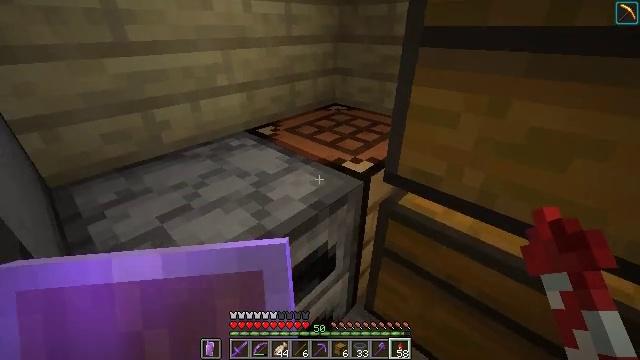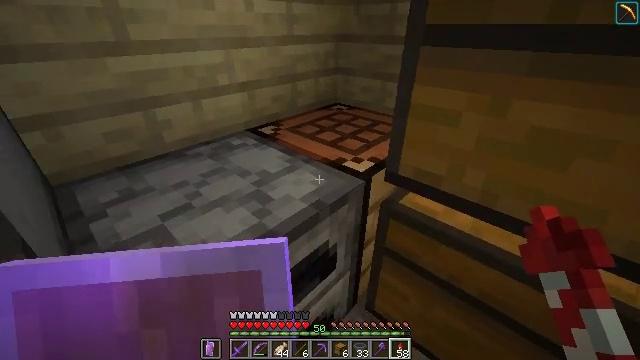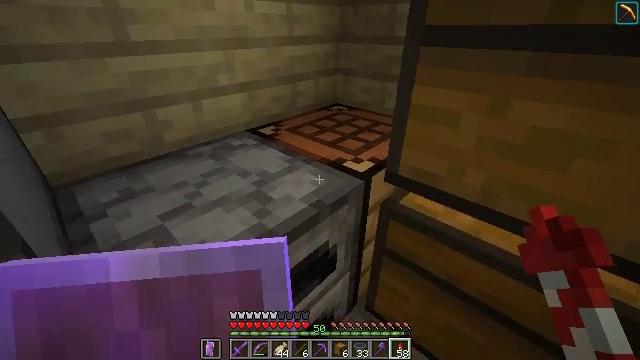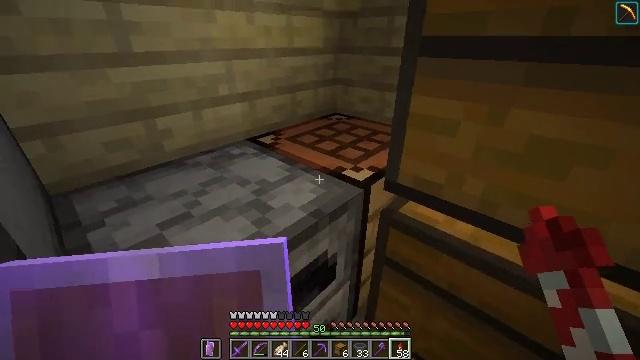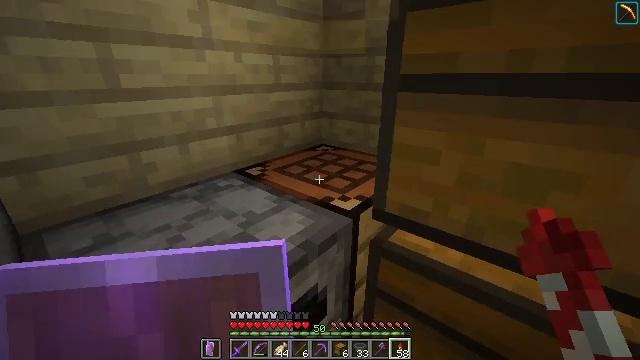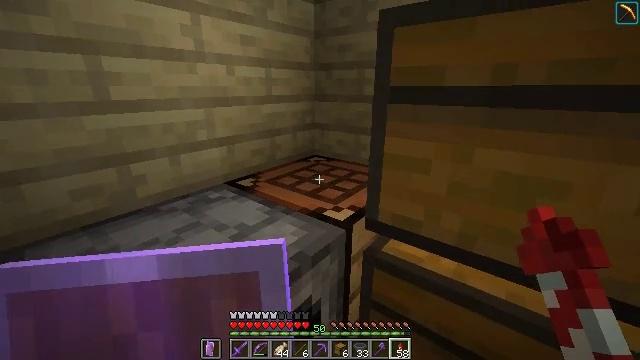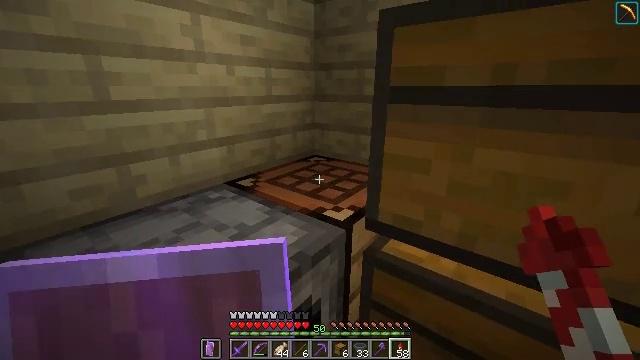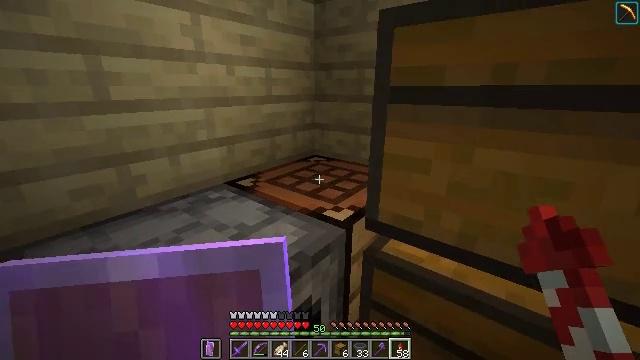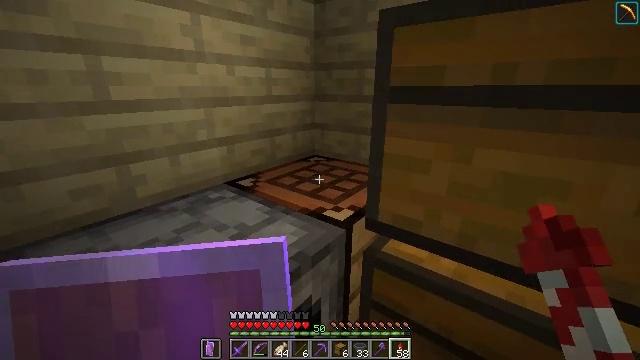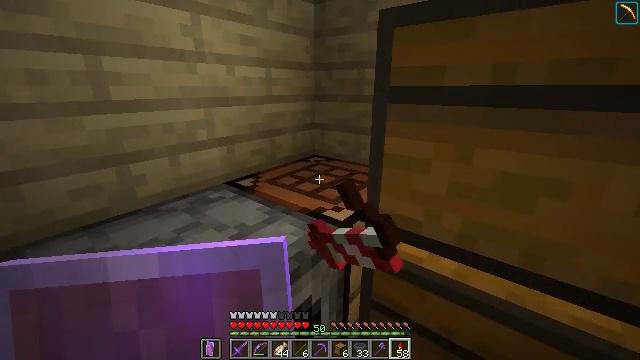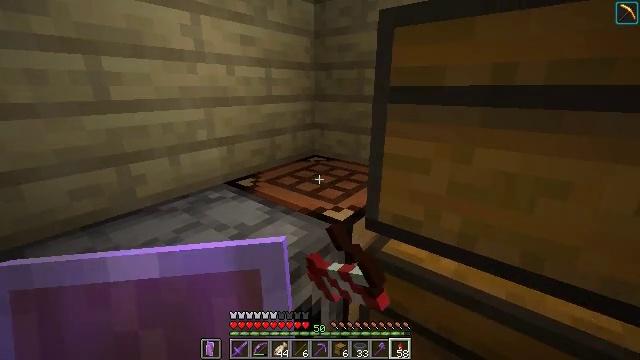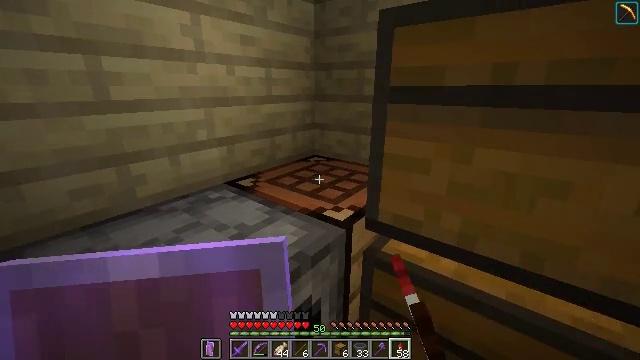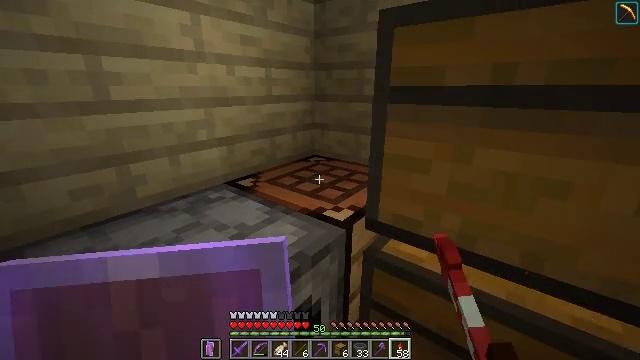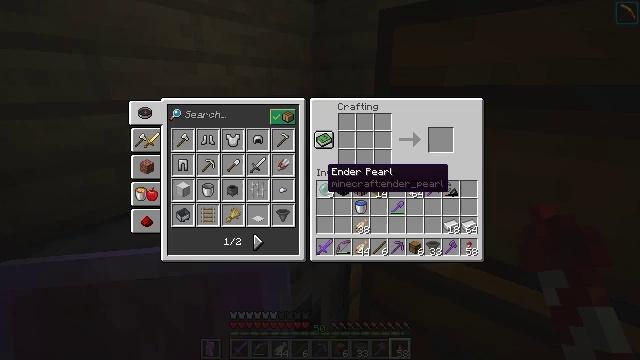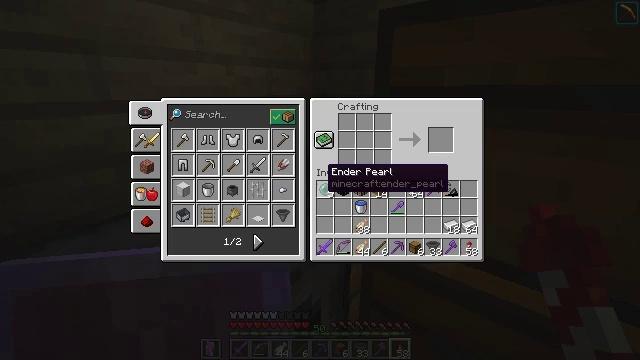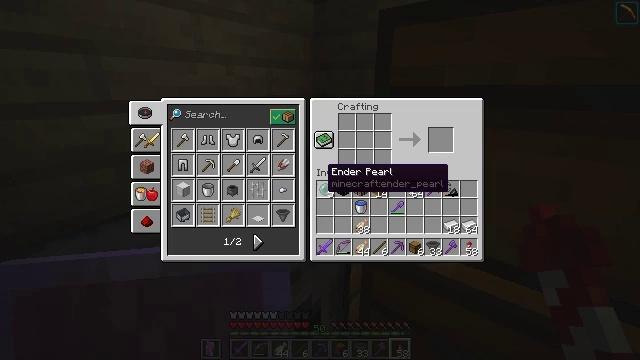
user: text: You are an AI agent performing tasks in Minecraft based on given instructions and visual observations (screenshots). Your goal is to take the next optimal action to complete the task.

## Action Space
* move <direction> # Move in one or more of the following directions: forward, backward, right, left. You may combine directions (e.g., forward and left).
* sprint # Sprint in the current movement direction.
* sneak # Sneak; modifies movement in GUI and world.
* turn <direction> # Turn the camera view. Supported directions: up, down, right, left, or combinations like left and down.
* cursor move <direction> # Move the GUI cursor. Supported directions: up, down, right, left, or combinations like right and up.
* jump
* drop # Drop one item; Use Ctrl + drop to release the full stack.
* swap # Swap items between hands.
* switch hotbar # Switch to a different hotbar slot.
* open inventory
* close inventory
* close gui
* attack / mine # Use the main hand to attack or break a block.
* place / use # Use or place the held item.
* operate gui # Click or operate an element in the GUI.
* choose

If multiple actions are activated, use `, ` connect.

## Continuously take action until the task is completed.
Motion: motion action
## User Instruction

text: Open the crafting table and make a hopper.
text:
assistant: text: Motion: no_op
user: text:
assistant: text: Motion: no_op
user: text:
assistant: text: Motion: turn up
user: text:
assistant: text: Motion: turn right and up
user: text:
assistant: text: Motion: turn right and up
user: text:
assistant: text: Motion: no_op
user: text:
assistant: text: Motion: no_op
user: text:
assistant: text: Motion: use / place
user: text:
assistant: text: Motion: use / place
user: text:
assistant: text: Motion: use / place
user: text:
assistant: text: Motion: no_op
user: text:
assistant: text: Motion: no_op
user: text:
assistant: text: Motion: no_op
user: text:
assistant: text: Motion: no_op
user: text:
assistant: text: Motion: no_op
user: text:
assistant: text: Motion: turn left
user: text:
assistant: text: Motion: turn left
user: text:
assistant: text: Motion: turn left
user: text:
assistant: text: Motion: turn left
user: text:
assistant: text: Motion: turn left
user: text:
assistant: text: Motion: turn left
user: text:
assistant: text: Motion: no_op
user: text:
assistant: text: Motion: no_op
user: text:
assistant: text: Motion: no_op
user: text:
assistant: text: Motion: no_op
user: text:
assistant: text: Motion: no_op
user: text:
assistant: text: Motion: turn down
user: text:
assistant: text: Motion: no_op
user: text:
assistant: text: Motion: turn down
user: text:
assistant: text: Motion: turn right and down